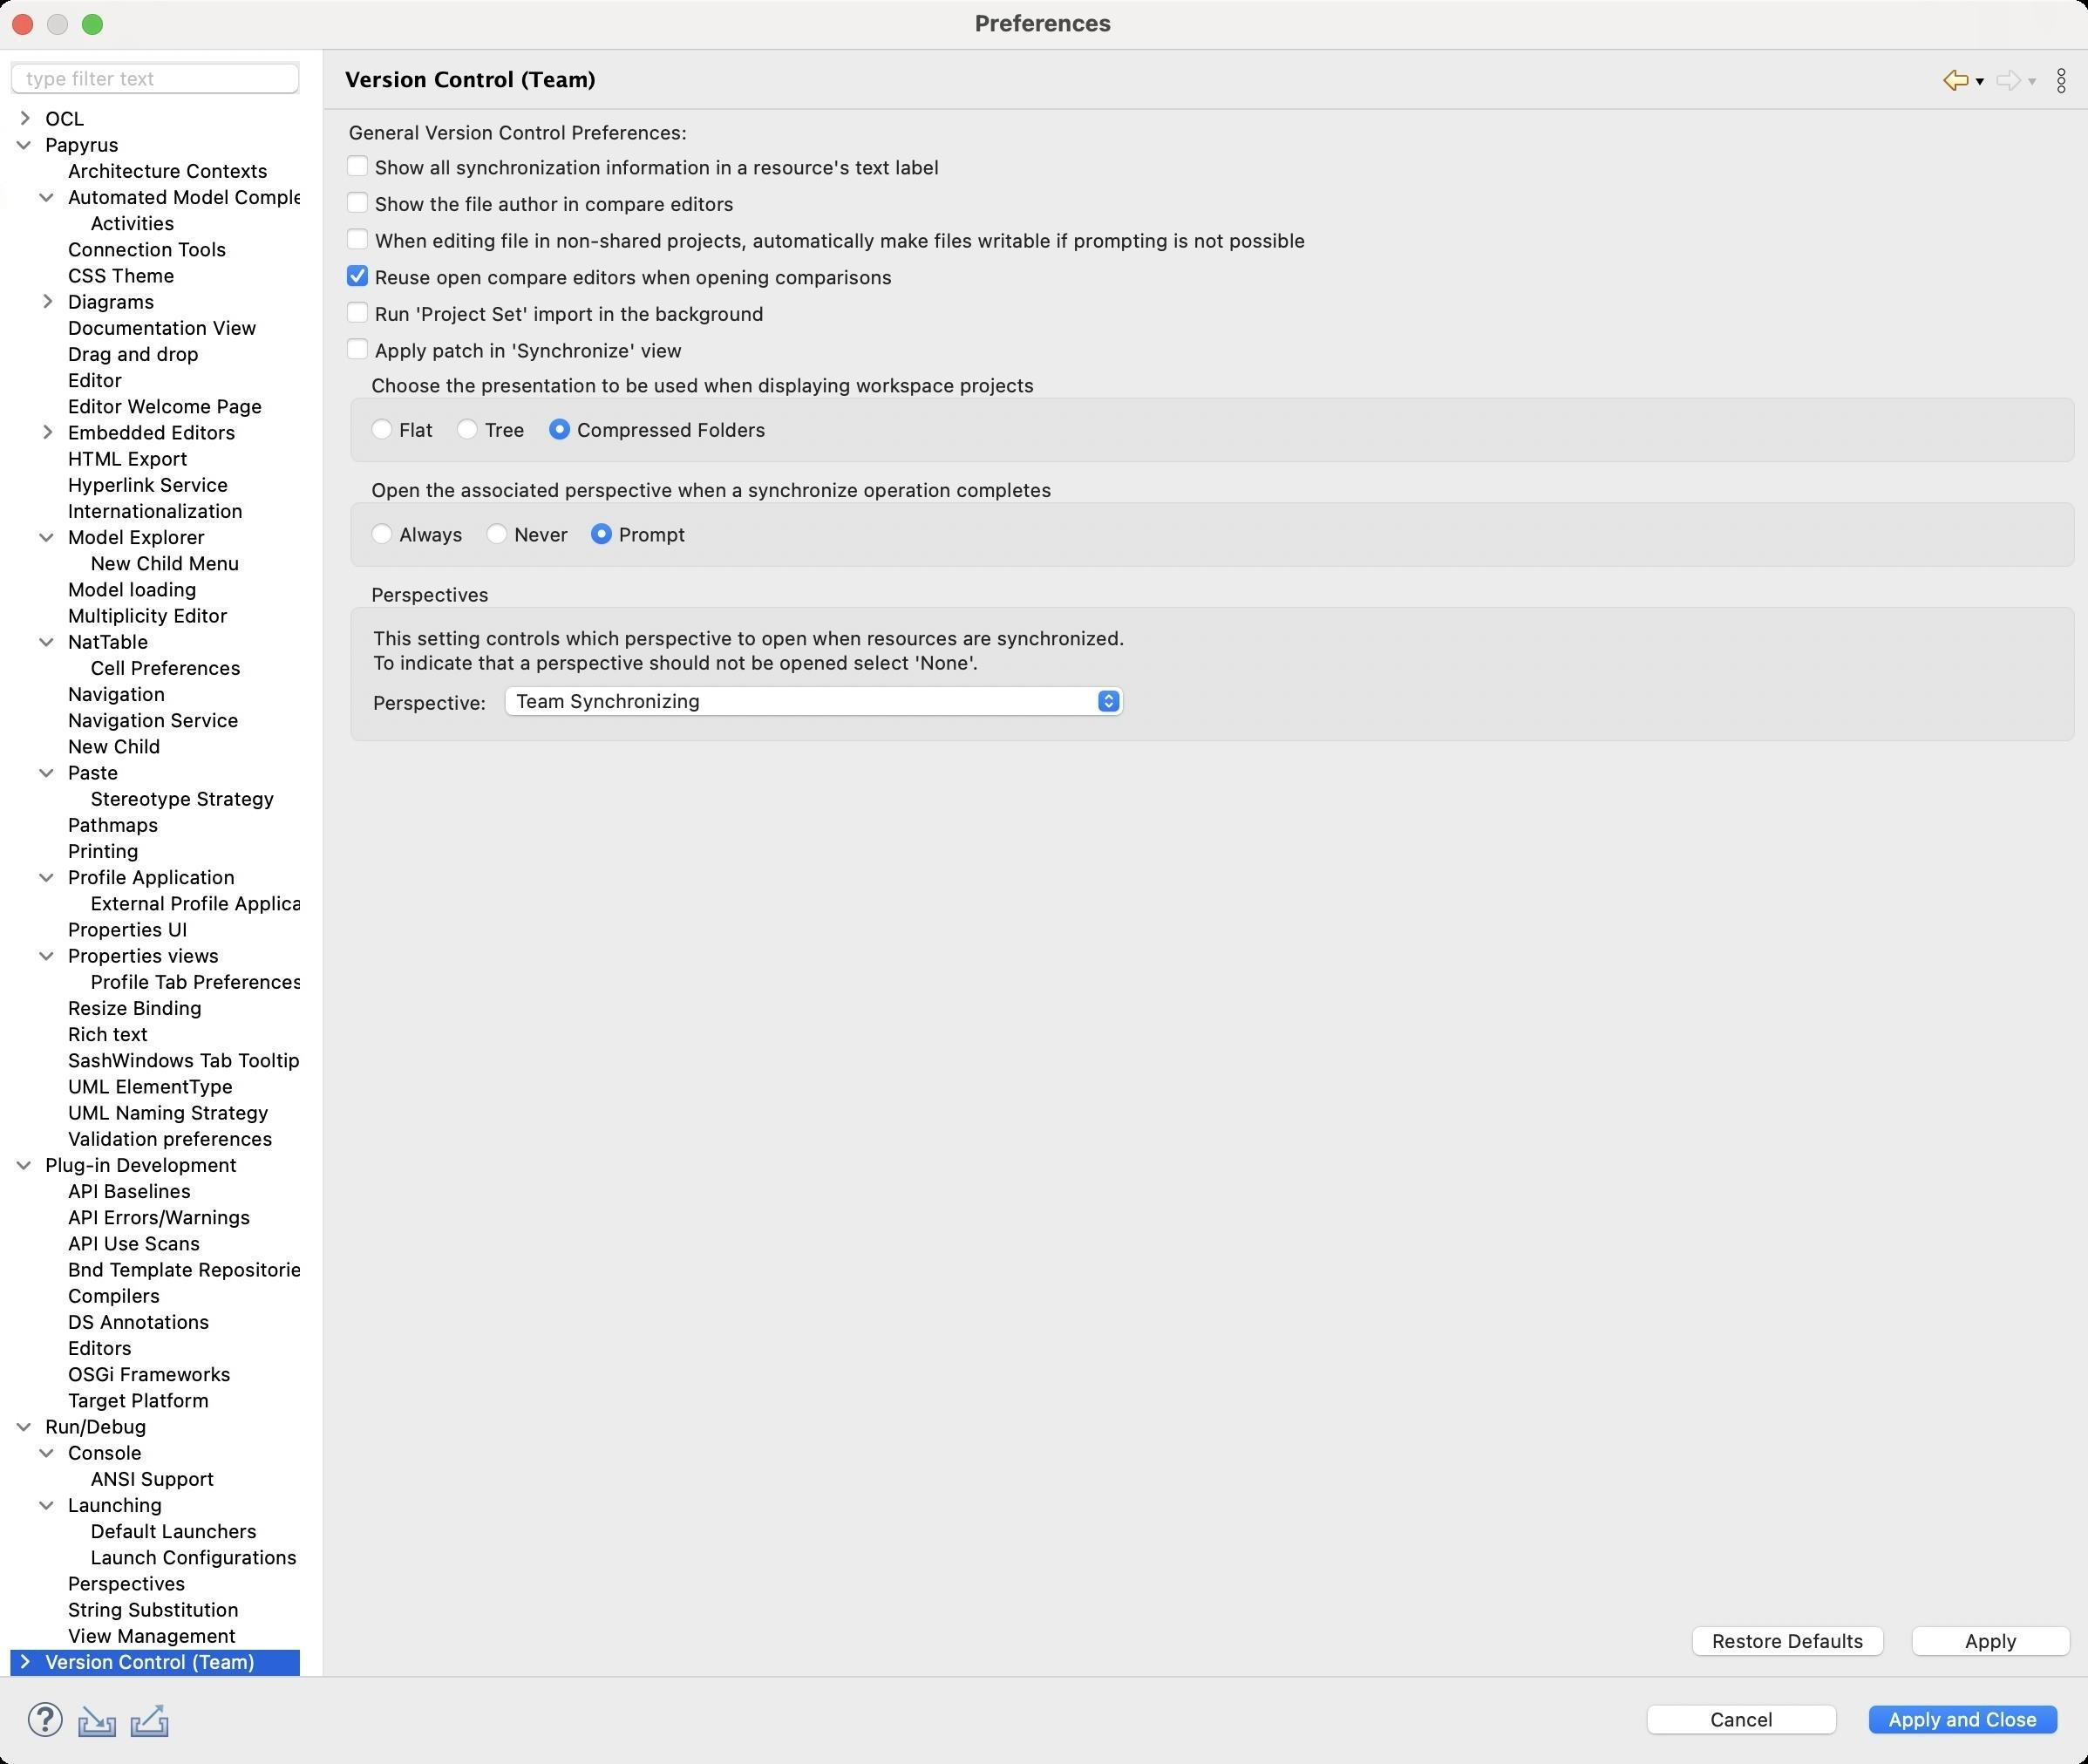
Accessibility tree:
{"name": "Preferences", "role": "AXWindow", "description": null, "role_description": "standard window", "value": null, "position": "480.00;38.00", "size": "1199;1012", "children": [{"name": "Apply_and_Close", "role": "AXButton", "description": null, "role_description": "button", "value": null, "position": "1067.00;974.00", "size": "120;27", "children": []}, {"name": "Cancel", "role": "AXButton", "description": null, "role_description": "button", "value": null, "position": "940.00;974.00", "size": "120;27", "children": []}, {"name": null, "role": "AXToolbar", "description": null, "role_description": "toolbar", "value": null, "position": "12.00;972.00", "size": "90;30", "children": [{"name": "Help", "role": "AXCheckBox", "description": null, "role_description": "checkbox", "value": 0, "position": "12.00;972.00", "size": "30;30", "children": []}, {"name": "Import", "role": "AXButton", "description": null, "role_description": "button", "value": null, "position": "42.00;972.00", "size": "30;30", "children": []}, {"name": "Export", "role": "AXButton", "description": null, "role_description": "button", "value": null, "position": "72.00;972.00", "size": "30;30", "children": []}]}, {"name": null, "role": "AXScrollArea", "description": null, "role_description": "scroll area", "value": null, "position": "199.00;69.00", "size": "995;887", "children": [{"name": "Apply", "role": "AXButton", "description": null, "role_description": "button", "value": null, "position": "1092.00;929.00", "size": "102;27", "children": []}, {"name": "Restore_Defaults", "role": "AXButton", "description": null, "role_description": "button", "value": null, "position": "966.00;929.00", "size": "121;27", "children": []}, {"name": null, "role": "AXGroup", "description": null, "role_description": "group", "value": null, "position": "199.00;334.00", "size": "995;95", "children": [{"name": null, "role": "AXPopUpButton", "description": null, "role_description": "pop up button", "value": "Team Synchronizing", "position": "287.00;392.00", "size": "362;22", "children": []}, {"name": null, "role": "AXStaticText", "description": null, "role_description": "text", "value": "Perspective:", "position": "213.00;396.00", "size": "69;14", "children": []}, {"name": null, "role": "AXStaticText", "description": null, "role_description": "text", "value": "This setting controls which perspective to open when resources are synchronized.\nTo indicate that a perspective should not be opened select 'None'.", "position": "213.00;359.00", "size": "436;28", "children": []}, {"name": null, "role": "AXStaticText", "description": null, "role_description": "text", "value": "Perspectives", "position": "210.00;334.00", "size": "75;14", "children": []}]}, {"name": null, "role": "AXGroup", "description": null, "role_description": "group", "value": null, "position": "199.00;274.00", "size": "995;55", "children": [{"name": "Prompt", "role": "AXRadioButton", "description": null, "role_description": "radio button", "value": 1, "position": "339.00;299.00", "size": "60;15", "children": []}, {"name": "Never", "role": "AXRadioButton", "description": null, "role_description": "radio button", "value": 0, "position": "279.00;299.00", "size": "52;15", "children": []}, {"name": "Always", "role": "AXRadioButton", "description": null, "role_description": "radio button", "value": 0, "position": "213.00;299.00", "size": "58;15", "children": []}, {"name": null, "role": "AXStaticText", "description": null, "role_description": "text", "value": "Open the associated perspective when a synchronize operation completes", "position": "210.00;274.00", "size": "398;14", "children": []}]}, {"name": null, "role": "AXGroup", "description": null, "role_description": "group", "value": null, "position": "199.00;214.00", "size": "995;55", "children": [{"name": "Compressed_Folders", "role": "AXRadioButton", "description": null, "role_description": "radio button", "value": 1, "position": "315.00;239.00", "size": "130;15", "children": []}, {"name": "Tree", "role": "AXRadioButton", "description": null, "role_description": "radio button", "value": 0, "position": "262.00;239.00", "size": "45;15", "children": []}, {"name": "Flat", "role": "AXRadioButton", "description": null, "role_description": "radio button", "value": 0, "position": "213.00;239.00", "size": "41;15", "children": []}, {"name": null, "role": "AXStaticText", "description": null, "role_description": "text", "value": "Choose the presentation to be used when displaying workspace projects", "position": "210.00;214.00", "size": "388;14", "children": []}]}, {"name": "Apply_patch_in_'Synchronize'_view", "role": "AXCheckBox", "description": null, "role_description": "checkbox", "value": 0, "position": "199.00;193.00", "size": "198;16", "children": []}, {"name": "Run_'Project_Set'_import_in_the_background", "role": "AXCheckBox", "description": null, "role_description": "checkbox", "value": 0, "position": "199.00;172.00", "size": "245;16", "children": []}, {"name": "Reuse_open_compare_editors_when_opening_comparisons", "role": "AXCheckBox", "description": null, "role_description": "checkbox", "value": 1, "position": "199.00;151.00", "size": "318;16", "children": []}, {"name": "When_editing_file_in_non-shared_projects,_automatically_make_files_writable_if_prompting_is_not_possible", "role": "AXCheckBox", "description": null, "role_description": "checkbox", "value": 0, "position": "199.00;130.00", "size": "555;16", "children": []}, {"name": "Show_the_file_author_in_compare_editors", "role": "AXCheckBox", "description": null, "role_description": "checkbox", "value": 0, "position": "199.00;109.00", "size": "227;16", "children": []}, {"name": "Show_all_synchronization_information_in_a_resource's_text_label", "role": "AXCheckBox", "description": null, "role_description": "checkbox", "value": 0, "position": "199.00;88.00", "size": "345;16", "children": []}, {"name": null, "role": "AXStaticText", "description": null, "role_description": "text", "value": "General Version Control Preferences:", "position": "199.00;69.00", "size": "995;14", "children": []}]}, {"name": null, "role": "AXToolbar", "description": "", "role_description": "toolbar", "value": null, "position": "1112.00;35.00", "size": "82;22", "children": [{"name": "Back_to_View_Management", "role": "AXMenuButton", "description": null, "role_description": "menu button", "value": null, "position": "1112.00;35.00", "size": "22;22", "children": []}, {"name": "Forward", "role": "AXMenuButton", "description": null, "role_description": "menu button", "value": null, "position": "1142.00;35.00", "size": "22;22", "children": []}, {"name": "Additional_Dialog_Actions", "role": "AXButton", "description": null, "role_description": "button", "value": null, "position": "1172.00;35.00", "size": "22;22", "children": []}]}, {"name": null, "role": "AXStaticText", "description": "", "role_description": "text", "value": "Version Control (Team)", "position": "196.00;35.00", "size": "909;21", "children": []}, {"name": null, "role": "AXSplitter", "description": null, "role_description": "splitter", "value": 180, "position": "180.00;28.00", "size": "5;933", "children": []}, {"name": null, "role": "AXScrollArea", "description": null, "role_description": "scroll area", "value": null, "position": "7.00;59.00", "size": "166;902", "children": [{"name": null, "role": "AXOutline", "description": null, "role_description": "outline", "value": null, "position": "7.00;-674.00", "size": "217;1635", "children": [{"name": null, "role": "AXRow", "description": null, "role_description": "outline row", "value": null, "position": "7.00;-674.00", "size": "217;15", "children": [{"name": null, "role": "AXGroup", "description": null, "role_description": "group", "value": null, "position": "7.00;-674.00", "size": "217;15", "children": [{"name": null, "role": "AXDisclosureTriangle", "description": null, "role_description": "disclosure triangle", "value": 0, "position": "9.00;-674.00", "size": "12;14", "children": []}, {"name": null, "role": "AXStaticText", "description": null, "role_description": "text", "value": "General", "position": "25.00;-674.00", "size": "198;14", "children": []}]}]}, {"name": null, "role": "AXRow", "description": null, "role_description": "outline row", "value": null, "position": "7.00;-659.00", "size": "217;15", "children": [{"name": null, "role": "AXGroup", "description": null, "role_description": "group", "value": null, "position": "7.00;-659.00", "size": "217;15", "children": [{"name": null, "role": "AXDisclosureTriangle", "description": null, "role_description": "disclosure triangle", "value": 0, "position": "9.00;-659.00", "size": "12;14", "children": []}, {"name": null, "role": "AXStaticText", "description": null, "role_description": "text", "value": "Alf", "position": "25.00;-659.00", "size": "198;14", "children": []}]}]}, {"name": null, "role": "AXRow", "description": null, "role_description": "outline row", "value": null, "position": "7.00;-644.00", "size": "217;15", "children": [{"name": null, "role": "AXGroup", "description": null, "role_description": "group", "value": null, "position": "7.00;-644.00", "size": "217;15", "children": [{"name": null, "role": "AXDisclosureTriangle", "description": null, "role_description": "disclosure triangle", "value": 0, "position": "9.00;-644.00", "size": "12;14", "children": []}, {"name": null, "role": "AXStaticText", "description": null, "role_description": "text", "value": "Ant", "position": "25.00;-644.00", "size": "198;14", "children": []}]}]}, {"name": null, "role": "AXRow", "description": null, "role_description": "outline row", "value": null, "position": "7.00;-629.00", "size": "217;15", "children": [{"name": null, "role": "AXGroup", "description": null, "role_description": "group", "value": null, "position": "7.00;-629.00", "size": "217;15", "children": [{"name": null, "role": "AXDisclosureTriangle", "description": null, "role_description": "disclosure triangle", "value": 0, "position": "9.00;-629.00", "size": "12;14", "children": []}, {"name": null, "role": "AXStaticText", "description": null, "role_description": "text", "value": "Context", "position": "25.00;-629.00", "size": "198;14", "children": []}]}]}, {"name": null, "role": "AXRow", "description": null, "role_description": "outline row", "value": null, "position": "7.00;-614.00", "size": "217;15", "children": [{"name": null, "role": "AXGroup", "description": null, "role_description": "group", "value": null, "position": "7.00;-614.00", "size": "217;15", "children": [{"name": null, "role": "AXDisclosureTriangle", "description": null, "role_description": "disclosure triangle", "value": 0, "position": "9.00;-614.00", "size": "12;14", "children": []}, {"name": null, "role": "AXStaticText", "description": null, "role_description": "text", "value": "CSS", "position": "25.00;-614.00", "size": "198;14", "children": []}]}]}, {"name": null, "role": "AXRow", "description": null, "role_description": "outline row", "value": null, "position": "7.00;-599.00", "size": "217;15", "children": [{"name": null, "role": "AXGroup", "description": null, "role_description": "group", "value": null, "position": "7.00;-599.00", "size": "217;15", "children": [{"name": null, "role": "AXDisclosureTriangle", "description": null, "role_description": "disclosure triangle", "value": 0, "position": "9.00;-599.00", "size": "12;14", "children": []}, {"name": null, "role": "AXStaticText", "description": null, "role_description": "text", "value": "EMF Compare", "position": "25.00;-599.00", "size": "198;14", "children": []}]}]}, {"name": null, "role": "AXRow", "description": null, "role_description": "outline row", "value": null, "position": "7.00;-584.00", "size": "217;15", "children": [{"name": null, "role": "AXGroup", "description": null, "role_description": "group", "value": null, "position": "7.00;-584.00", "size": "217;15", "children": [{"name": null, "role": "AXDisclosureTriangle", "description": null, "role_description": "disclosure triangle", "value": 0, "position": "9.00;-584.00", "size": "12;14", "children": []}, {"name": null, "role": "AXStaticText", "description": null, "role_description": "text", "value": "Help", "position": "25.00;-584.00", "size": "198;14", "children": []}]}]}, {"name": null, "role": "AXRow", "description": null, "role_description": "outline row", "value": null, "position": "7.00;-569.00", "size": "217;15", "children": [{"name": null, "role": "AXGroup", "description": null, "role_description": "group", "value": null, "position": "7.00;-569.00", "size": "217;15", "children": [{"name": null, "role": "AXDisclosureTriangle", "description": null, "role_description": "disclosure triangle", "value": 0, "position": "9.00;-569.00", "size": "12;14", "children": []}, {"name": null, "role": "AXStaticText", "description": null, "role_description": "text", "value": "Install/Update", "position": "25.00;-569.00", "size": "198;14", "children": []}]}]}, {"name": null, "role": "AXRow", "description": null, "role_description": "outline row", "value": null, "position": "7.00;-554.00", "size": "217;15", "children": [{"name": null, "role": "AXGroup", "description": null, "role_description": "group", "value": null, "position": "7.00;-554.00", "size": "217;15", "children": [{"name": null, "role": "AXDisclosureTriangle", "description": null, "role_description": "disclosure triangle", "value": 1, "position": "9.00;-554.00", "size": "12;14", "children": []}, {"name": null, "role": "AXStaticText", "description": null, "role_description": "text", "value": "Java", "position": "25.00;-554.00", "size": "198;14", "children": []}]}]}, {"name": null, "role": "AXRow", "description": null, "role_description": "outline row", "value": null, "position": "7.00;-539.00", "size": "217;15", "children": [{"name": null, "role": "AXGroup", "description": null, "role_description": "group", "value": null, "position": "7.00;-539.00", "size": "217;15", "children": [{"name": null, "role": "AXDisclosureTriangle", "description": null, "role_description": "disclosure triangle", "value": 0, "position": "22.00;-539.00", "size": "12;14", "children": []}, {"name": null, "role": "AXStaticText", "description": null, "role_description": "text", "value": "Appearance", "position": "38.00;-539.00", "size": "185;14", "children": []}]}]}, {"name": null, "role": "AXRow", "description": null, "role_description": "outline row", "value": null, "position": "7.00;-524.00", "size": "217;15", "children": [{"name": null, "role": "AXGroup", "description": null, "role_description": "group", "value": null, "position": "7.00;-524.00", "size": "217;15", "children": [{"name": null, "role": "AXDisclosureTriangle", "description": null, "role_description": "disclosure triangle", "value": 0, "position": "22.00;-524.00", "size": "12;14", "children": []}, {"name": null, "role": "AXStaticText", "description": null, "role_description": "text", "value": "Build Path", "position": "38.00;-524.00", "size": "185;14", "children": []}]}]}, {"name": null, "role": "AXRow", "description": null, "role_description": "outline row", "value": null, "position": "7.00;-509.00", "size": "217;15", "children": [{"name": null, "role": "AXStaticText", "description": null, "role_description": "text", "value": "Bytecode Outline", "position": "38.00;-509.00", "size": "185;14", "children": []}]}, {"name": null, "role": "AXRow", "description": null, "role_description": "outline row", "value": null, "position": "7.00;-494.00", "size": "217;15", "children": [{"name": null, "role": "AXGroup", "description": null, "role_description": "group", "value": null, "position": "7.00;-494.00", "size": "217;15", "children": [{"name": null, "role": "AXDisclosureTriangle", "description": null, "role_description": "disclosure triangle", "value": 0, "position": "22.00;-494.00", "size": "12;14", "children": []}, {"name": null, "role": "AXStaticText", "description": null, "role_description": "text", "value": "Code Style", "position": "38.00;-494.00", "size": "185;14", "children": []}]}]}, {"name": null, "role": "AXRow", "description": null, "role_description": "outline row", "value": null, "position": "7.00;-479.00", "size": "217;15", "children": [{"name": null, "role": "AXGroup", "description": null, "role_description": "group", "value": null, "position": "7.00;-479.00", "size": "217;15", "children": [{"name": null, "role": "AXDisclosureTriangle", "description": null, "role_description": "disclosure triangle", "value": 1, "position": "22.00;-479.00", "size": "12;14", "children": []}, {"name": null, "role": "AXStaticText", "description": null, "role_description": "text", "value": "Compiler", "position": "38.00;-479.00", "size": "185;14", "children": []}]}]}, {"name": null, "role": "AXRow", "description": null, "role_description": "outline row", "value": null, "position": "7.00;-464.00", "size": "217;15", "children": [{"name": null, "role": "AXStaticText", "description": null, "role_description": "text", "value": "Building", "position": "51.00;-464.00", "size": "172;14", "children": []}]}, {"name": null, "role": "AXRow", "description": null, "role_description": "outline row", "value": null, "position": "7.00;-449.00", "size": "217;15", "children": [{"name": null, "role": "AXStaticText", "description": null, "role_description": "text", "value": "Errors/Warnings", "position": "51.00;-449.00", "size": "172;14", "children": []}]}, {"name": null, "role": "AXRow", "description": null, "role_description": "outline row", "value": null, "position": "7.00;-434.00", "size": "217;15", "children": [{"name": null, "role": "AXStaticText", "description": null, "role_description": "text", "value": "Javadoc", "position": "51.00;-434.00", "size": "172;14", "children": []}]}, {"name": null, "role": "AXRow", "description": null, "role_description": "outline row", "value": null, "position": "7.00;-419.00", "size": "217;15", "children": [{"name": null, "role": "AXStaticText", "description": null, "role_description": "text", "value": "Task Tags", "position": "51.00;-419.00", "size": "172;14", "children": []}]}, {"name": null, "role": "AXRow", "description": null, "role_description": "outline row", "value": null, "position": "7.00;-404.00", "size": "217;15", "children": [{"name": null, "role": "AXGroup", "description": null, "role_description": "group", "value": null, "position": "7.00;-404.00", "size": "217;15", "children": [{"name": null, "role": "AXDisclosureTriangle", "description": null, "role_description": "disclosure triangle", "value": 1, "position": "22.00;-404.00", "size": "12;14", "children": []}, {"name": null, "role": "AXStaticText", "description": null, "role_description": "text", "value": "Debug", "position": "38.00;-404.00", "size": "185;14", "children": []}]}]}, {"name": null, "role": "AXRow", "description": null, "role_description": "outline row", "value": null, "position": "7.00;-389.00", "size": "217;15", "children": [{"name": null, "role": "AXStaticText", "description": null, "role_description": "text", "value": "Detail Formatters", "position": "51.00;-389.00", "size": "172;14", "children": []}]}, {"name": null, "role": "AXRow", "description": null, "role_description": "outline row", "value": null, "position": "7.00;-374.00", "size": "217;15", "children": [{"name": null, "role": "AXStaticText", "description": null, "role_description": "text", "value": "Heap Walking", "position": "51.00;-374.00", "size": "172;14", "children": []}]}, {"name": null, "role": "AXRow", "description": null, "role_description": "outline row", "value": null, "position": "7.00;-359.00", "size": "217;15", "children": [{"name": null, "role": "AXStaticText", "description": null, "role_description": "text", "value": "Logical Structures", "position": "51.00;-359.00", "size": "172;14", "children": []}]}, {"name": null, "role": "AXRow", "description": null, "role_description": "outline row", "value": null, "position": "7.00;-344.00", "size": "217;15", "children": [{"name": null, "role": "AXStaticText", "description": null, "role_description": "text", "value": "Primitive Display Options", "position": "51.00;-344.00", "size": "172;14", "children": []}]}, {"name": null, "role": "AXRow", "description": null, "role_description": "outline row", "value": null, "position": "7.00;-329.00", "size": "217;15", "children": [{"name": null, "role": "AXStaticText", "description": null, "role_description": "text", "value": "Step Filtering", "position": "51.00;-329.00", "size": "172;14", "children": []}]}, {"name": null, "role": "AXRow", "description": null, "role_description": "outline row", "value": null, "position": "7.00;-314.00", "size": "217;15", "children": [{"name": null, "role": "AXGroup", "description": null, "role_description": "group", "value": null, "position": "7.00;-314.00", "size": "217;15", "children": [{"name": null, "role": "AXDisclosureTriangle", "description": null, "role_description": "disclosure triangle", "value": 1, "position": "22.00;-314.00", "size": "12;14", "children": []}, {"name": null, "role": "AXStaticText", "description": null, "role_description": "text", "value": "Editor", "position": "38.00;-314.00", "size": "185;14", "children": []}]}]}, {"name": null, "role": "AXRow", "description": null, "role_description": "outline row", "value": null, "position": "7.00;-299.00", "size": "217;15", "children": [{"name": null, "role": "AXStaticText", "description": null, "role_description": "text", "value": "Code Minings", "position": "51.00;-299.00", "size": "172;14", "children": []}]}, {"name": null, "role": "AXRow", "description": null, "role_description": "outline row", "value": null, "position": "7.00;-284.00", "size": "217;15", "children": [{"name": null, "role": "AXGroup", "description": null, "role_description": "group", "value": null, "position": "7.00;-284.00", "size": "217;15", "children": [{"name": null, "role": "AXDisclosureTriangle", "description": null, "role_description": "disclosure triangle", "value": 1, "position": "35.00;-284.00", "size": "12;14", "children": []}, {"name": null, "role": "AXStaticText", "description": null, "role_description": "text", "value": "Content Assist", "position": "51.00;-284.00", "size": "172;14", "children": []}]}]}, {"name": null, "role": "AXRow", "description": null, "role_description": "outline row", "value": null, "position": "7.00;-269.00", "size": "217;15", "children": [{"name": null, "role": "AXStaticText", "description": null, "role_description": "text", "value": "Advanced", "position": "64.00;-269.00", "size": "159;14", "children": []}]}, {"name": null, "role": "AXRow", "description": null, "role_description": "outline row", "value": null, "position": "7.00;-254.00", "size": "217;15", "children": [{"name": null, "role": "AXStaticText", "description": null, "role_description": "text", "value": "Favorites", "position": "64.00;-254.00", "size": "159;14", "children": []}]}, {"name": null, "role": "AXRow", "description": null, "role_description": "outline row", "value": null, "position": "7.00;-239.00", "size": "217;15", "children": [{"name": null, "role": "AXStaticText", "description": null, "role_description": "text", "value": "Folding", "position": "51.00;-239.00", "size": "172;14", "children": []}]}, {"name": null, "role": "AXRow", "description": null, "role_description": "outline row", "value": null, "position": "7.00;-224.00", "size": "217;15", "children": [{"name": null, "role": "AXStaticText", "description": null, "role_description": "text", "value": "Hovers", "position": "51.00;-224.00", "size": "172;14", "children": []}]}, {"name": null, "role": "AXRow", "description": null, "role_description": "outline row", "value": null, "position": "7.00;-209.00", "size": "217;15", "children": [{"name": null, "role": "AXStaticText", "description": null, "role_description": "text", "value": "Mark Occurrences", "position": "51.00;-209.00", "size": "172;14", "children": []}]}, {"name": null, "role": "AXRow", "description": null, "role_description": "outline row", "value": null, "position": "7.00;-194.00", "size": "217;15", "children": [{"name": null, "role": "AXStaticText", "description": null, "role_description": "text", "value": "Save Actions", "position": "51.00;-194.00", "size": "172;14", "children": []}]}, {"name": null, "role": "AXRow", "description": null, "role_description": "outline row", "value": null, "position": "7.00;-179.00", "size": "217;15", "children": [{"name": null, "role": "AXStaticText", "description": null, "role_description": "text", "value": "Syntax Coloring", "position": "51.00;-179.00", "size": "172;14", "children": []}]}, {"name": null, "role": "AXRow", "description": null, "role_description": "outline row", "value": null, "position": "7.00;-164.00", "size": "217;15", "children": [{"name": null, "role": "AXStaticText", "description": null, "role_description": "text", "value": "Templates", "position": "51.00;-164.00", "size": "172;14", "children": []}]}, {"name": null, "role": "AXRow", "description": null, "role_description": "outline row", "value": null, "position": "7.00;-149.00", "size": "217;15", "children": [{"name": null, "role": "AXStaticText", "description": null, "role_description": "text", "value": "Typing", "position": "51.00;-149.00", "size": "172;14", "children": []}]}, {"name": null, "role": "AXRow", "description": null, "role_description": "outline row", "value": null, "position": "7.00;-134.00", "size": "217;15", "children": [{"name": null, "role": "AXGroup", "description": null, "role_description": "group", "value": null, "position": "7.00;-134.00", "size": "217;15", "children": [{"name": null, "role": "AXDisclosureTriangle", "description": null, "role_description": "disclosure triangle", "value": 1, "position": "22.00;-134.00", "size": "12;14", "children": []}, {"name": null, "role": "AXStaticText", "description": null, "role_description": "text", "value": "Installed JREs", "position": "38.00;-134.00", "size": "185;14", "children": []}]}]}, {"name": null, "role": "AXRow", "description": null, "role_description": "outline row", "value": null, "position": "7.00;-119.00", "size": "217;15", "children": [{"name": null, "role": "AXStaticText", "description": null, "role_description": "text", "value": "Execution Environments", "position": "51.00;-119.00", "size": "172;14", "children": []}]}, {"name": null, "role": "AXRow", "description": null, "role_description": "outline row", "value": null, "position": "7.00;-104.00", "size": "217;15", "children": [{"name": null, "role": "AXStaticText", "description": null, "role_description": "text", "value": "JUnit", "position": "38.00;-104.00", "size": "185;14", "children": []}]}, {"name": null, "role": "AXRow", "description": null, "role_description": "outline row", "value": null, "position": "7.00;-89.00", "size": "217;15", "children": [{"name": null, "role": "AXStaticText", "description": null, "role_description": "text", "value": "Launching", "position": "38.00;-89.00", "size": "185;14", "children": []}]}, {"name": null, "role": "AXRow", "description": null, "role_description": "outline row", "value": null, "position": "7.00;-74.00", "size": "217;15", "children": [{"name": null, "role": "AXStaticText", "description": null, "role_description": "text", "value": "Properties Files Editor", "position": "38.00;-74.00", "size": "185;14", "children": []}]}, {"name": null, "role": "AXRow", "description": null, "role_description": "outline row", "value": null, "position": "7.00;-59.00", "size": "217;15", "children": [{"name": null, "role": "AXGroup", "description": null, "role_description": "group", "value": null, "position": "7.00;-59.00", "size": "217;15", "children": [{"name": null, "role": "AXDisclosureTriangle", "description": null, "role_description": "disclosure triangle", "value": 1, "position": "9.00;-59.00", "size": "12;14", "children": []}, {"name": null, "role": "AXStaticText", "description": null, "role_description": "text", "value": "Logic Diagrams", "position": "25.00;-59.00", "size": "198;14", "children": []}]}]}, {"name": null, "role": "AXRow", "description": null, "role_description": "outline row", "value": null, "position": "7.00;-44.00", "size": "217;15", "children": [{"name": null, "role": "AXGroup", "description": null, "role_description": "group", "value": null, "position": "7.00;-44.00", "size": "217;15", "children": [{"name": null, "role": "AXDisclosureTriangle", "description": null, "role_description": "disclosure triangle", "value": 1, "position": "22.00;-44.00", "size": "12;14", "children": []}, {"name": null, "role": "AXStaticText", "description": null, "role_description": "text", "value": "Appearance", "position": "38.00;-44.00", "size": "185;14", "children": []}]}]}, {"name": null, "role": "AXRow", "description": null, "role_description": "outline row", "value": null, "position": "7.00;-29.00", "size": "217;15", "children": [{"name": null, "role": "AXStaticText", "description": null, "role_description": "text", "value": "Connections", "position": "51.00;-29.00", "size": "172;14", "children": []}]}, {"name": null, "role": "AXRow", "description": null, "role_description": "outline row", "value": null, "position": "7.00;-14.00", "size": "217;15", "children": [{"name": null, "role": "AXStaticText", "description": null, "role_description": "text", "value": "Path Maps", "position": "38.00;-14.00", "size": "185;14", "children": []}]}, {"name": null, "role": "AXRow", "description": null, "role_description": "outline row", "value": null, "position": "7.00;1.00", "size": "217;15", "children": [{"name": null, "role": "AXStaticText", "description": null, "role_description": "text", "value": "Printing", "position": "38.00;1.00", "size": "185;14", "children": []}]}, {"name": null, "role": "AXRow", "description": null, "role_description": "outline row", "value": null, "position": "7.00;16.00", "size": "217;15", "children": [{"name": null, "role": "AXStaticText", "description": null, "role_description": "text", "value": "Rulers and Grid", "position": "38.00;16.00", "size": "185;14", "children": []}]}, {"name": null, "role": "AXRow", "description": null, "role_description": "outline row", "value": null, "position": "7.00;31.00", "size": "217;15", "children": [{"name": null, "role": "AXStaticText", "description": null, "role_description": "text", "value": "Model Editor", "position": "25.00;31.00", "size": "198;14", "children": []}]}, {"name": null, "role": "AXRow", "description": null, "role_description": "outline row", "value": null, "position": "7.00;46.00", "size": "217;15", "children": [{"name": null, "role": "AXGroup", "description": null, "role_description": "group", "value": null, "position": "7.00;46.00", "size": "217;15", "children": [{"name": null, "role": "AXDisclosureTriangle", "description": null, "role_description": "disclosure triangle", "value": 0, "position": "9.00;46.00", "size": "12;14", "children": []}, {"name": null, "role": "AXStaticText", "description": null, "role_description": "text", "value": "Model Validation", "position": "25.00;46.00", "size": "198;14", "children": []}]}]}, {"name": null, "role": "AXRow", "description": null, "role_description": "outline row", "value": null, "position": "7.00;61.00", "size": "217;15", "children": [{"name": null, "role": "AXGroup", "description": null, "role_description": "group", "value": null, "position": "7.00;61.00", "size": "217;15", "children": [{"name": null, "role": "AXDisclosureTriangle", "description": null, "role_description": "disclosure triangle", "value": 0, "position": "9.00;61.00", "size": "12;14", "children": []}, {"name": null, "role": "AXStaticText", "description": null, "role_description": "text", "value": "OCL", "position": "25.00;61.00", "size": "198;14", "children": []}]}]}, {"name": null, "role": "AXRow", "description": null, "role_description": "outline row", "value": null, "position": "7.00;76.00", "size": "217;15", "children": [{"name": null, "role": "AXGroup", "description": null, "role_description": "group", "value": null, "position": "7.00;76.00", "size": "217;15", "children": [{"name": null, "role": "AXDisclosureTriangle", "description": null, "role_description": "disclosure triangle", "value": 1, "position": "9.00;76.00", "size": "12;14", "children": []}, {"name": null, "role": "AXStaticText", "description": null, "role_description": "text", "value": "Papyrus", "position": "25.00;76.00", "size": "198;14", "children": []}]}]}, {"name": null, "role": "AXRow", "description": null, "role_description": "outline row", "value": null, "position": "7.00;91.00", "size": "217;15", "children": [{"name": null, "role": "AXStaticText", "description": null, "role_description": "text", "value": "Architecture Contexts", "position": "38.00;91.00", "size": "185;14", "children": []}]}, {"name": null, "role": "AXRow", "description": null, "role_description": "outline row", "value": null, "position": "7.00;106.00", "size": "217;15", "children": [{"name": null, "role": "AXGroup", "description": null, "role_description": "group", "value": null, "position": "7.00;106.00", "size": "217;15", "children": [{"name": null, "role": "AXDisclosureTriangle", "description": null, "role_description": "disclosure triangle", "value": 1, "position": "22.00;106.00", "size": "12;14", "children": []}, {"name": null, "role": "AXStaticText", "description": null, "role_description": "text", "value": "Automated Model Completion", "position": "38.00;106.00", "size": "185;14", "children": []}]}]}, {"name": null, "role": "AXRow", "description": null, "role_description": "outline row", "value": null, "position": "7.00;121.00", "size": "217;15", "children": [{"name": null, "role": "AXStaticText", "description": null, "role_description": "text", "value": "Activities", "position": "51.00;121.00", "size": "172;14", "children": []}]}, {"name": null, "role": "AXRow", "description": null, "role_description": "outline row", "value": null, "position": "7.00;136.00", "size": "217;15", "children": [{"name": null, "role": "AXStaticText", "description": null, "role_description": "text", "value": "Connection Tools", "position": "38.00;136.00", "size": "185;14", "children": []}]}, {"name": null, "role": "AXRow", "description": null, "role_description": "outline row", "value": null, "position": "7.00;151.00", "size": "217;15", "children": [{"name": null, "role": "AXStaticText", "description": null, "role_description": "text", "value": "CSS Theme", "position": "38.00;151.00", "size": "185;14", "children": []}]}, {"name": null, "role": "AXRow", "description": null, "role_description": "outline row", "value": null, "position": "7.00;166.00", "size": "217;15", "children": [{"name": null, "role": "AXGroup", "description": null, "role_description": "group", "value": null, "position": "7.00;166.00", "size": "217;15", "children": [{"name": null, "role": "AXDisclosureTriangle", "description": null, "role_description": "disclosure triangle", "value": 0, "position": "22.00;166.00", "size": "12;14", "children": []}, {"name": null, "role": "AXStaticText", "description": null, "role_description": "text", "value": "Diagrams", "position": "38.00;166.00", "size": "185;14", "children": []}]}]}, {"name": null, "role": "AXRow", "description": null, "role_description": "outline row", "value": null, "position": "7.00;181.00", "size": "217;15", "children": [{"name": null, "role": "AXStaticText", "description": null, "role_description": "text", "value": "Documentation View", "position": "38.00;181.00", "size": "185;14", "children": []}]}, {"name": null, "role": "AXRow", "description": null, "role_description": "outline row", "value": null, "position": "7.00;196.00", "size": "217;15", "children": [{"name": null, "role": "AXStaticText", "description": null, "role_description": "text", "value": "Drag and drop", "position": "38.00;196.00", "size": "185;14", "children": []}]}, {"name": null, "role": "AXRow", "description": null, "role_description": "outline row", "value": null, "position": "7.00;211.00", "size": "217;15", "children": [{"name": null, "role": "AXStaticText", "description": null, "role_description": "text", "value": "Editor", "position": "38.00;211.00", "size": "185;14", "children": []}]}, {"name": null, "role": "AXRow", "description": null, "role_description": "outline row", "value": null, "position": "7.00;226.00", "size": "217;15", "children": [{"name": null, "role": "AXStaticText", "description": null, "role_description": "text", "value": "Editor Welcome Page", "position": "38.00;226.00", "size": "185;14", "children": []}]}, {"name": null, "role": "AXRow", "description": null, "role_description": "outline row", "value": null, "position": "7.00;241.00", "size": "217;15", "children": [{"name": null, "role": "AXGroup", "description": null, "role_description": "group", "value": null, "position": "7.00;241.00", "size": "217;15", "children": [{"name": null, "role": "AXDisclosureTriangle", "description": null, "role_description": "disclosure triangle", "value": 0, "position": "22.00;241.00", "size": "12;14", "children": []}, {"name": null, "role": "AXStaticText", "description": null, "role_description": "text", "value": "Embedded Editors", "position": "38.00;241.00", "size": "185;14", "children": []}]}]}, {"name": null, "role": "AXRow", "description": null, "role_description": "outline row", "value": null, "position": "7.00;256.00", "size": "217;15", "children": [{"name": null, "role": "AXStaticText", "description": null, "role_description": "text", "value": "HTML Export", "position": "38.00;256.00", "size": "185;14", "children": []}]}, {"name": null, "role": "AXRow", "description": null, "role_description": "outline row", "value": null, "position": "7.00;271.00", "size": "217;15", "children": [{"name": null, "role": "AXStaticText", "description": null, "role_description": "text", "value": "Hyperlink Service", "position": "38.00;271.00", "size": "185;14", "children": []}]}, {"name": null, "role": "AXRow", "description": null, "role_description": "outline row", "value": null, "position": "7.00;286.00", "size": "217;15", "children": [{"name": null, "role": "AXStaticText", "description": null, "role_description": "text", "value": "Internationalization", "position": "38.00;286.00", "size": "185;14", "children": []}]}, {"name": null, "role": "AXRow", "description": null, "role_description": "outline row", "value": null, "position": "7.00;301.00", "size": "217;15", "children": [{"name": null, "role": "AXGroup", "description": null, "role_description": "group", "value": null, "position": "7.00;301.00", "size": "217;15", "children": [{"name": null, "role": "AXDisclosureTriangle", "description": null, "role_description": "disclosure triangle", "value": 1, "position": "22.00;301.00", "size": "12;14", "children": []}, {"name": null, "role": "AXStaticText", "description": null, "role_description": "text", "value": "Model Explorer", "position": "38.00;301.00", "size": "185;14", "children": []}]}]}, {"name": null, "role": "AXRow", "description": null, "role_description": "outline row", "value": null, "position": "7.00;316.00", "size": "217;15", "children": [{"name": null, "role": "AXStaticText", "description": null, "role_description": "text", "value": "New Child Menu", "position": "51.00;316.00", "size": "172;14", "children": []}]}, {"name": null, "role": "AXRow", "description": null, "role_description": "outline row", "value": null, "position": "7.00;331.00", "size": "217;15", "children": [{"name": null, "role": "AXStaticText", "description": null, "role_description": "text", "value": "Model loading", "position": "38.00;331.00", "size": "185;14", "children": []}]}, {"name": null, "role": "AXRow", "description": null, "role_description": "outline row", "value": null, "position": "7.00;346.00", "size": "217;15", "children": [{"name": null, "role": "AXStaticText", "description": null, "role_description": "text", "value": "Multiplicity Editor", "position": "38.00;346.00", "size": "185;14", "children": []}]}, {"name": null, "role": "AXRow", "description": null, "role_description": "outline row", "value": null, "position": "7.00;361.00", "size": "217;15", "children": [{"name": null, "role": "AXGroup", "description": null, "role_description": "group", "value": null, "position": "7.00;361.00", "size": "217;15", "children": [{"name": null, "role": "AXDisclosureTriangle", "description": null, "role_description": "disclosure triangle", "value": 1, "position": "22.00;361.00", "size": "12;14", "children": []}, {"name": null, "role": "AXStaticText", "description": null, "role_description": "text", "value": "NatTable", "position": "38.00;361.00", "size": "185;14", "children": []}]}]}, {"name": null, "role": "AXRow", "description": null, "role_description": "outline row", "value": null, "position": "7.00;376.00", "size": "217;15", "children": [{"name": null, "role": "AXStaticText", "description": null, "role_description": "text", "value": "Cell Preferences", "position": "51.00;376.00", "size": "172;14", "children": []}]}, {"name": null, "role": "AXRow", "description": null, "role_description": "outline row", "value": null, "position": "7.00;391.00", "size": "217;15", "children": [{"name": null, "role": "AXStaticText", "description": null, "role_description": "text", "value": "Navigation", "position": "38.00;391.00", "size": "185;14", "children": []}]}, {"name": null, "role": "AXRow", "description": null, "role_description": "outline row", "value": null, "position": "7.00;406.00", "size": "217;15", "children": [{"name": null, "role": "AXStaticText", "description": null, "role_description": "text", "value": "Navigation Service", "position": "38.00;406.00", "size": "185;14", "children": []}]}, {"name": null, "role": "AXRow", "description": null, "role_description": "outline row", "value": null, "position": "7.00;421.00", "size": "217;15", "children": [{"name": null, "role": "AXStaticText", "description": null, "role_description": "text", "value": "New Child", "position": "38.00;421.00", "size": "185;14", "children": []}]}, {"name": null, "role": "AXRow", "description": null, "role_description": "outline row", "value": null, "position": "7.00;436.00", "size": "217;15", "children": [{"name": null, "role": "AXGroup", "description": null, "role_description": "group", "value": null, "position": "7.00;436.00", "size": "217;15", "children": [{"name": null, "role": "AXDisclosureTriangle", "description": null, "role_description": "disclosure triangle", "value": 1, "position": "22.00;436.00", "size": "12;14", "children": []}, {"name": null, "role": "AXStaticText", "description": null, "role_description": "text", "value": "Paste", "position": "38.00;436.00", "size": "185;14", "children": []}]}]}, {"name": null, "role": "AXRow", "description": null, "role_description": "outline row", "value": null, "position": "7.00;451.00", "size": "217;15", "children": [{"name": null, "role": "AXStaticText", "description": null, "role_description": "text", "value": "Stereotype Strategy", "position": "51.00;451.00", "size": "172;14", "children": []}]}, {"name": null, "role": "AXRow", "description": null, "role_description": "outline row", "value": null, "position": "7.00;466.00", "size": "217;15", "children": [{"name": null, "role": "AXStaticText", "description": null, "role_description": "text", "value": "Pathmaps", "position": "38.00;466.00", "size": "185;14", "children": []}]}, {"name": null, "role": "AXRow", "description": null, "role_description": "outline row", "value": null, "position": "7.00;481.00", "size": "217;15", "children": [{"name": null, "role": "AXStaticText", "description": null, "role_description": "text", "value": "Printing", "position": "38.00;481.00", "size": "185;14", "children": []}]}, {"name": null, "role": "AXRow", "description": null, "role_description": "outline row", "value": null, "position": "7.00;496.00", "size": "217;15", "children": [{"name": null, "role": "AXGroup", "description": null, "role_description": "group", "value": null, "position": "7.00;496.00", "size": "217;15", "children": [{"name": null, "role": "AXDisclosureTriangle", "description": null, "role_description": "disclosure triangle", "value": 1, "position": "22.00;496.00", "size": "12;14", "children": []}, {"name": null, "role": "AXStaticText", "description": null, "role_description": "text", "value": "Profile Application", "position": "38.00;496.00", "size": "185;14", "children": []}]}]}, {"name": null, "role": "AXRow", "description": null, "role_description": "outline row", "value": null, "position": "7.00;511.00", "size": "217;15", "children": [{"name": null, "role": "AXStaticText", "description": null, "role_description": "text", "value": "External Profile Applications tool", "position": "51.00;511.00", "size": "172;14", "children": []}]}, {"name": null, "role": "AXRow", "description": null, "role_description": "outline row", "value": null, "position": "7.00;526.00", "size": "217;15", "children": [{"name": null, "role": "AXStaticText", "description": null, "role_description": "text", "value": "Properties UI", "position": "38.00;526.00", "size": "185;14", "children": []}]}, {"name": null, "role": "AXRow", "description": null, "role_description": "outline row", "value": null, "position": "7.00;541.00", "size": "217;15", "children": [{"name": null, "role": "AXGroup", "description": null, "role_description": "group", "value": null, "position": "7.00;541.00", "size": "217;15", "children": [{"name": null, "role": "AXDisclosureTriangle", "description": null, "role_description": "disclosure triangle", "value": 1, "position": "22.00;541.00", "size": "12;14", "children": []}, {"name": null, "role": "AXStaticText", "description": null, "role_description": "text", "value": "Properties views", "position": "38.00;541.00", "size": "185;14", "children": []}]}]}, {"name": null, "role": "AXRow", "description": null, "role_description": "outline row", "value": null, "position": "7.00;556.00", "size": "217;15", "children": [{"name": null, "role": "AXStaticText", "description": null, "role_description": "text", "value": "Profile Tab Preferences", "position": "51.00;556.00", "size": "172;14", "children": []}]}, {"name": null, "role": "AXRow", "description": null, "role_description": "outline row", "value": null, "position": "7.00;571.00", "size": "217;15", "children": [{"name": null, "role": "AXStaticText", "description": null, "role_description": "text", "value": "Resize Binding", "position": "38.00;571.00", "size": "185;14", "children": []}]}, {"name": null, "role": "AXRow", "description": null, "role_description": "outline row", "value": null, "position": "7.00;586.00", "size": "217;15", "children": [{"name": null, "role": "AXStaticText", "description": null, "role_description": "text", "value": "Rich text", "position": "38.00;586.00", "size": "185;14", "children": []}]}, {"name": null, "role": "AXRow", "description": null, "role_description": "outline row", "value": null, "position": "7.00;601.00", "size": "217;15", "children": [{"name": null, "role": "AXStaticText", "description": null, "role_description": "text", "value": "SashWindows Tab Tooltips", "position": "38.00;601.00", "size": "185;14", "children": []}]}, {"name": null, "role": "AXRow", "description": null, "role_description": "outline row", "value": null, "position": "7.00;616.00", "size": "217;15", "children": [{"name": null, "role": "AXStaticText", "description": null, "role_description": "text", "value": "UML ElementType", "position": "38.00;616.00", "size": "185;14", "children": []}]}, {"name": null, "role": "AXRow", "description": null, "role_description": "outline row", "value": null, "position": "7.00;631.00", "size": "217;15", "children": [{"name": null, "role": "AXStaticText", "description": null, "role_description": "text", "value": "UML Naming Strategy", "position": "38.00;631.00", "size": "185;14", "children": []}]}, {"name": null, "role": "AXRow", "description": null, "role_description": "outline row", "value": null, "position": "7.00;646.00", "size": "217;15", "children": [{"name": null, "role": "AXStaticText", "description": null, "role_description": "text", "value": "Validation preferences", "position": "38.00;646.00", "size": "185;14", "children": []}]}, {"name": null, "role": "AXRow", "description": null, "role_description": "outline row", "value": null, "position": "7.00;661.00", "size": "217;15", "children": [{"name": null, "role": "AXGroup", "description": null, "role_description": "group", "value": null, "position": "7.00;661.00", "size": "217;15", "children": [{"name": null, "role": "AXDisclosureTriangle", "description": null, "role_description": "disclosure triangle", "value": 1, "position": "9.00;661.00", "size": "12;14", "children": []}, {"name": null, "role": "AXStaticText", "description": null, "role_description": "text", "value": "Plug-in Development", "position": "25.00;661.00", "size": "198;14", "children": []}]}]}, {"name": null, "role": "AXRow", "description": null, "role_description": "outline row", "value": null, "position": "7.00;676.00", "size": "217;15", "children": [{"name": null, "role": "AXStaticText", "description": null, "role_description": "text", "value": "API Baselines", "position": "38.00;676.00", "size": "185;14", "children": []}]}, {"name": null, "role": "AXRow", "description": null, "role_description": "outline row", "value": null, "position": "7.00;691.00", "size": "217;15", "children": [{"name": null, "role": "AXStaticText", "description": null, "role_description": "text", "value": "API Errors/Warnings", "position": "38.00;691.00", "size": "185;14", "children": []}]}, {"name": null, "role": "AXRow", "description": null, "role_description": "outline row", "value": null, "position": "7.00;706.00", "size": "217;15", "children": [{"name": null, "role": "AXStaticText", "description": null, "role_description": "text", "value": "API Use Scans", "position": "38.00;706.00", "size": "185;14", "children": []}]}, {"name": null, "role": "AXRow", "description": null, "role_description": "outline row", "value": null, "position": "7.00;721.00", "size": "217;15", "children": [{"name": null, "role": "AXStaticText", "description": null, "role_description": "text", "value": "Bnd Template Repositories", "position": "38.00;721.00", "size": "185;14", "children": []}]}, {"name": null, "role": "AXRow", "description": null, "role_description": "outline row", "value": null, "position": "7.00;736.00", "size": "217;15", "children": [{"name": null, "role": "AXStaticText", "description": null, "role_description": "text", "value": "Compilers", "position": "38.00;736.00", "size": "185;14", "children": []}]}, {"name": null, "role": "AXRow", "description": null, "role_description": "outline row", "value": null, "position": "7.00;751.00", "size": "217;15", "children": [{"name": null, "role": "AXStaticText", "description": null, "role_description": "text", "value": "DS Annotations", "position": "38.00;751.00", "size": "185;14", "children": []}]}, {"name": null, "role": "AXRow", "description": null, "role_description": "outline row", "value": null, "position": "7.00;766.00", "size": "217;15", "children": [{"name": null, "role": "AXStaticText", "description": null, "role_description": "text", "value": "Editors", "position": "38.00;766.00", "size": "185;14", "children": []}]}, {"name": null, "role": "AXRow", "description": null, "role_description": "outline row", "value": null, "position": "7.00;781.00", "size": "217;15", "children": [{"name": null, "role": "AXStaticText", "description": null, "role_description": "text", "value": "OSGi Frameworks", "position": "38.00;781.00", "size": "185;14", "children": []}]}, {"name": null, "role": "AXRow", "description": null, "role_description": "outline row", "value": null, "position": "7.00;796.00", "size": "217;15", "children": [{"name": null, "role": "AXStaticText", "description": null, "role_description": "text", "value": "Target Platform", "position": "38.00;796.00", "size": "185;14", "children": []}]}, {"name": null, "role": "AXRow", "description": null, "role_description": "outline row", "value": null, "position": "7.00;811.00", "size": "217;15", "children": [{"name": null, "role": "AXGroup", "description": null, "role_description": "group", "value": null, "position": "7.00;811.00", "size": "217;15", "children": [{"name": null, "role": "AXDisclosureTriangle", "description": null, "role_description": "disclosure triangle", "value": 1, "position": "9.00;811.00", "size": "12;14", "children": []}, {"name": null, "role": "AXStaticText", "description": null, "role_description": "text", "value": "Run/Debug", "position": "25.00;811.00", "size": "198;14", "children": []}]}]}, {"name": null, "role": "AXRow", "description": null, "role_description": "outline row", "value": null, "position": "7.00;826.00", "size": "217;15", "children": [{"name": null, "role": "AXGroup", "description": null, "role_description": "group", "value": null, "position": "7.00;826.00", "size": "217;15", "children": [{"name": null, "role": "AXDisclosureTriangle", "description": null, "role_description": "disclosure triangle", "value": 1, "position": "22.00;826.00", "size": "12;14", "children": []}, {"name": null, "role": "AXStaticText", "description": null, "role_description": "text", "value": "Console", "position": "38.00;826.00", "size": "185;14", "children": []}]}]}, {"name": null, "role": "AXRow", "description": null, "role_description": "outline row", "value": null, "position": "7.00;841.00", "size": "217;15", "children": [{"name": null, "role": "AXStaticText", "description": null, "role_description": "text", "value": "ANSI Support", "position": "51.00;841.00", "size": "172;14", "children": []}]}, {"name": null, "role": "AXRow", "description": null, "role_description": "outline row", "value": null, "position": "7.00;856.00", "size": "217;15", "children": [{"name": null, "role": "AXGroup", "description": null, "role_description": "group", "value": null, "position": "7.00;856.00", "size": "217;15", "children": [{"name": null, "role": "AXDisclosureTriangle", "description": null, "role_description": "disclosure triangle", "value": 1, "position": "22.00;856.00", "size": "12;14", "children": []}, {"name": null, "role": "AXStaticText", "description": null, "role_description": "text", "value": "Launching", "position": "38.00;856.00", "size": "185;14", "children": []}]}]}, {"name": null, "role": "AXRow", "description": null, "role_description": "outline row", "value": null, "position": "7.00;871.00", "size": "217;15", "children": [{"name": null, "role": "AXStaticText", "description": null, "role_description": "text", "value": "Default Launchers", "position": "51.00;871.00", "size": "172;14", "children": []}]}, {"name": null, "role": "AXRow", "description": null, "role_description": "outline row", "value": null, "position": "7.00;886.00", "size": "217;15", "children": [{"name": null, "role": "AXStaticText", "description": null, "role_description": "text", "value": "Launch Configurations", "position": "51.00;886.00", "size": "172;14", "children": []}]}, {"name": null, "role": "AXRow", "description": null, "role_description": "outline row", "value": null, "position": "7.00;901.00", "size": "217;15", "children": [{"name": null, "role": "AXStaticText", "description": null, "role_description": "text", "value": "Perspectives", "position": "38.00;901.00", "size": "185;14", "children": []}]}, {"name": null, "role": "AXRow", "description": null, "role_description": "outline row", "value": null, "position": "7.00;916.00", "size": "217;15", "children": [{"name": null, "role": "AXStaticText", "description": null, "role_description": "text", "value": "String Substitution", "position": "38.00;916.00", "size": "185;14", "children": []}]}, {"name": null, "role": "AXRow", "description": null, "role_description": "outline row", "value": null, "position": "7.00;931.00", "size": "217;15", "children": [{"name": null, "role": "AXStaticText", "description": null, "role_description": "text", "value": "View Management", "position": "38.00;931.00", "size": "185;14", "children": []}]}, {"name": null, "role": "AXRow", "description": null, "role_description": "outline row", "value": null, "position": "7.00;946.00", "size": "217;15", "children": [{"name": null, "role": "AXGroup", "description": null, "role_description": "group", "value": null, "position": "7.00;946.00", "size": "217;15", "children": [{"name": null, "role": "AXDisclosureTriangle", "description": null, "role_description": "disclosure triangle", "value": 0, "position": "9.00;946.00", "size": "12;14", "children": []}, {"name": null, "role": "AXStaticText", "description": null, "role_description": "text", "value": "Version Control (Team)", "position": "25.00;946.00", "size": "198;14", "children": []}]}]}, {"name": null, "role": "AXColumn", "description": null, "role_description": "column", "value": null, "position": "7.00;-674.00", "size": "217;1635", "children": []}]}, {"name": null, "role": "AXScrollBar", "description": null, "role_description": "scroll bar", "value": 0.0, "position": "7.00;945.00", "size": "166;16", "children": [{"name": null, "role": "AXValueIndicator", "description": null, "role_description": "value indicator", "value": 0.0, "position": "8.00;949.00", "size": "125;12", "children": []}, {"name": null, "role": "AXButton", "description": null, "role_description": "increment arrow button", "value": null, "position": "7.00;945.00", "size": "0;0", "children": []}, {"name": null, "role": "AXButton", "description": null, "role_description": "decrement arrow button", "value": null, "position": "7.00;945.00", "size": "0;0", "children": []}, {"name": null, "role": "AXButton", "description": null, "role_description": "increment page button", "value": null, "position": "133.50;949.00", "size": "40;12", "children": []}, {"name": null, "role": "AXButton", "description": null, "role_description": "decrement page button", "value": null, "position": "7.00;949.00", "size": "1;12", "children": []}]}, {"name": null, "role": "AXScrollBar", "description": null, "role_description": "scroll bar", "value": 1.0, "position": "157.00;59.00", "size": "16;902", "children": [{"name": null, "role": "AXValueIndicator", "description": null, "role_description": "value indicator", "value": 1.0, "position": "161.00;463.50", "size": "12;496", "children": []}, {"name": null, "role": "AXButton", "description": null, "role_description": "increment arrow button", "value": null, "position": "157.00;59.00", "size": "0;0", "children": []}, {"name": null, "role": "AXButton", "description": null, "role_description": "decrement arrow button", "value": null, "position": "157.00;59.00", "size": "0;0", "children": []}, {"name": null, "role": "AXButton", "description": null, "role_description": "increment page button", "value": null, "position": "161.00;960.00", "size": "12;1", "children": []}, {"name": null, "role": "AXButton", "description": null, "role_description": "decrement page button", "value": null, "position": "161.00;59.00", "size": "12;404", "children": []}]}]}, {"name": "type_filter_text", "role": "AXTextField", "description": null, "role_description": "search text field", "value": "", "position": "7.00;35.00", "size": "166;19", "children": []}, {"name": null, "role": "AXButton", "description": null, "role_description": "close button", "value": null, "position": "7.00;6.00", "size": "14;16", "children": []}, {"name": null, "role": "AXButton", "description": null, "role_description": "zoom button", "value": null, "position": "47.00;6.00", "size": "14;16", "children": [{"name": null, "role": "AXGroup", "description": null, "role_description": "group", "value": null, "position": "47.00;6.00", "size": "14;16", "children": [{"name": null, "role": "AXGroup", "description": null, "role_description": "group", "value": null, "position": "47.00;6.00", "size": "14;16", "children": []}]}]}, {"name": null, "role": "AXButton", "description": null, "role_description": "minimize button", "value": null, "position": "27.00;6.00", "size": "14;16", "children": []}, {"name": null, "role": "AXStaticText", "description": null, "role_description": "text", "value": "Preferences", "position": "558.00;5.00", "size": "83;16", "children": []}]}